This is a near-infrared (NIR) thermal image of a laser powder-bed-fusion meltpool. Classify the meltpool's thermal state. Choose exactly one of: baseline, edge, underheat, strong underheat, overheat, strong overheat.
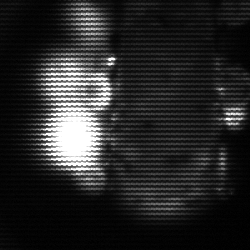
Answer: strong underheat